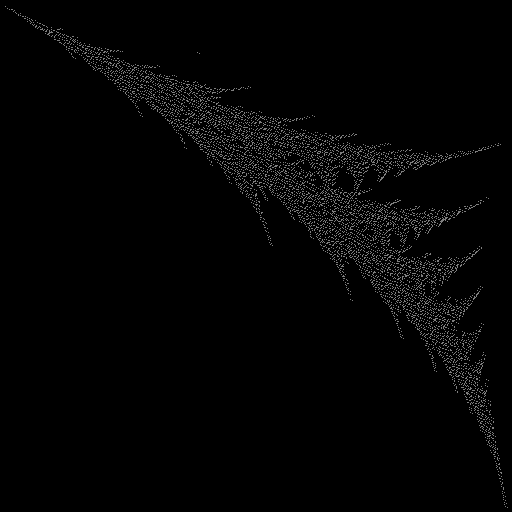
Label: umbrellafern